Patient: sex F, age 47
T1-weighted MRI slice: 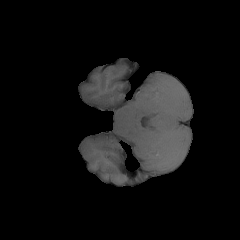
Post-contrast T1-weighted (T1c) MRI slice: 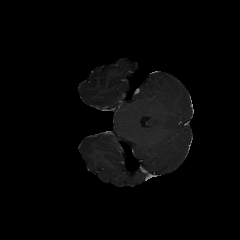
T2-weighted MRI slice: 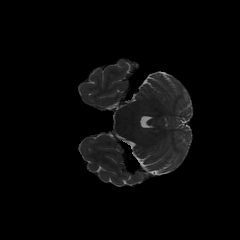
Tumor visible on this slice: no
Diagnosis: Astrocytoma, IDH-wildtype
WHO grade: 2